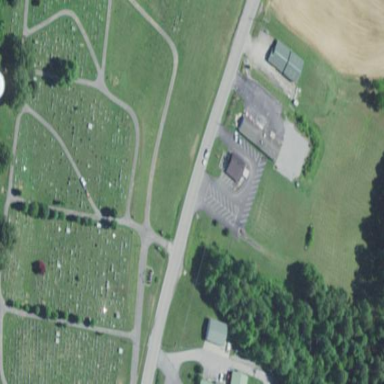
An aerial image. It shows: Cemetery.